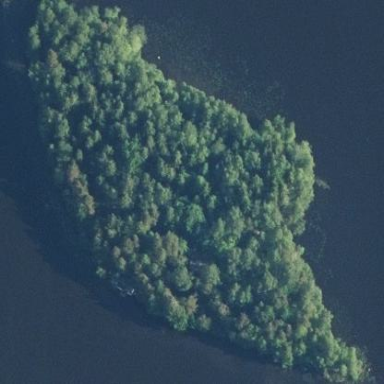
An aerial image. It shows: Islet surrounded by woodland.